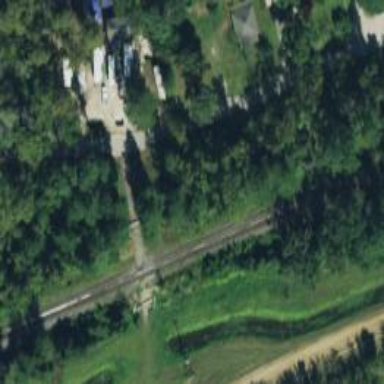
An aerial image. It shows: Railway track.